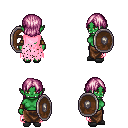
a pixel art fantasy rpg character, female body template, orc, green skin, pink tattered cape, robe skirt, pink long bangs hairstyle, leather bracers, gray slippers, shield, four views (front, back, left, right), 2x2 character sprite sheet, small pixel art, hard edges, no anti-aliasing